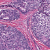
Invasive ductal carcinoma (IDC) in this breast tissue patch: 0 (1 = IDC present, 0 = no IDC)